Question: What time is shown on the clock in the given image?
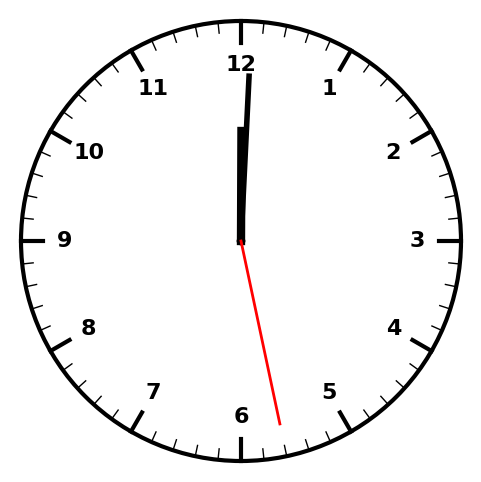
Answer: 12:00:28